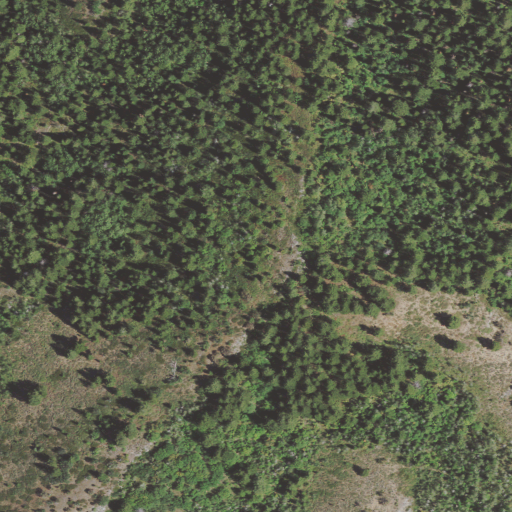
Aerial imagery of mountain in Utah named Mahogany Range containing deciduous forest and evergreen forest